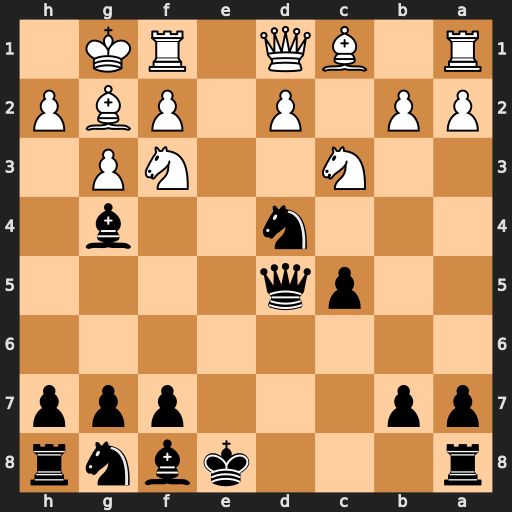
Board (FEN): r3kbnr/pp3ppp/8/2pq4/3n2b1/2N2NP1/PP1P1PBP/R1BQ1RK1
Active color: b
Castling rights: kq
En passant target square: -
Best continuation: Nxf3+ Bxf3 Qxf3